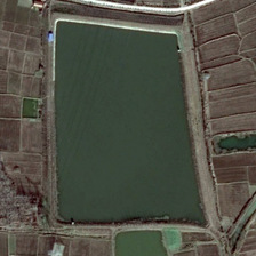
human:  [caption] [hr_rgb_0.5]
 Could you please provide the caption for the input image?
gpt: the shape of the pond is rectangular.

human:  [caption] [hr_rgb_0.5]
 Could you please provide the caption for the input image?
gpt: many pieces of agricultural land are around a rectangular pond.

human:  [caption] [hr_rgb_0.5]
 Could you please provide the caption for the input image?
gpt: The shape of the pond is rectangular.

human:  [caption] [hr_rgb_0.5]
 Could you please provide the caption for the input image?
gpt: A lot of farmland surrounds a rectangular pond.

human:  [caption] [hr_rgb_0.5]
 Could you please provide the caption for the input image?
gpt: Many parts of the farmland are around a rectangular pond.